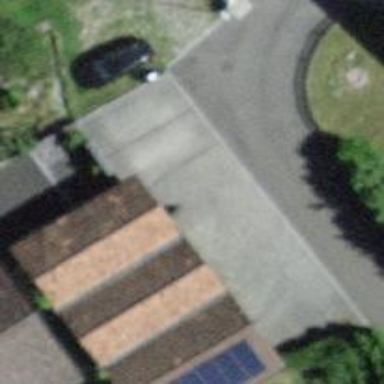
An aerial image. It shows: Garage building.